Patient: sex M, age 43
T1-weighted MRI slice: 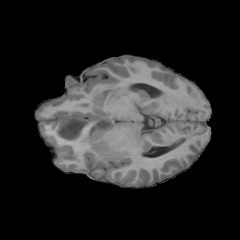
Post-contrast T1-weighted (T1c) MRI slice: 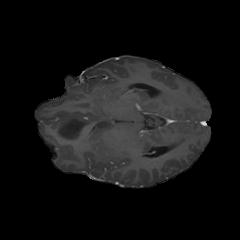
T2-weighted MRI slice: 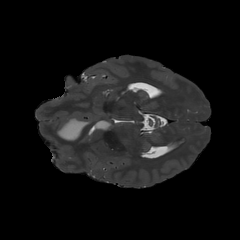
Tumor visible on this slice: yes
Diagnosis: Astrocytoma, IDH-mutant
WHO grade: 4